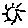
Label: sun